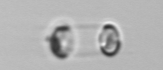
Label: Skeletonema